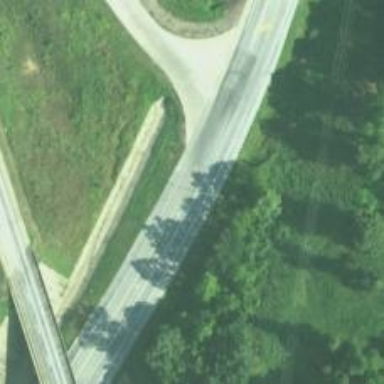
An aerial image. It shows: Primary highway.